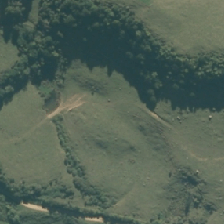
Land cover: manuka_kanuka